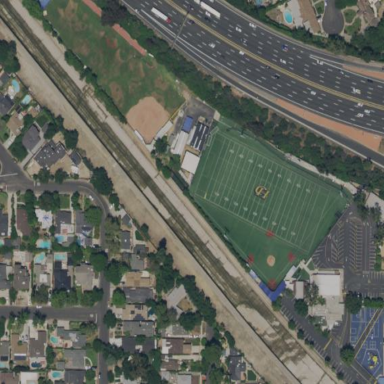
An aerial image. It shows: American football pitch.